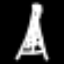
Label: The Eiffel Tower